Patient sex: M
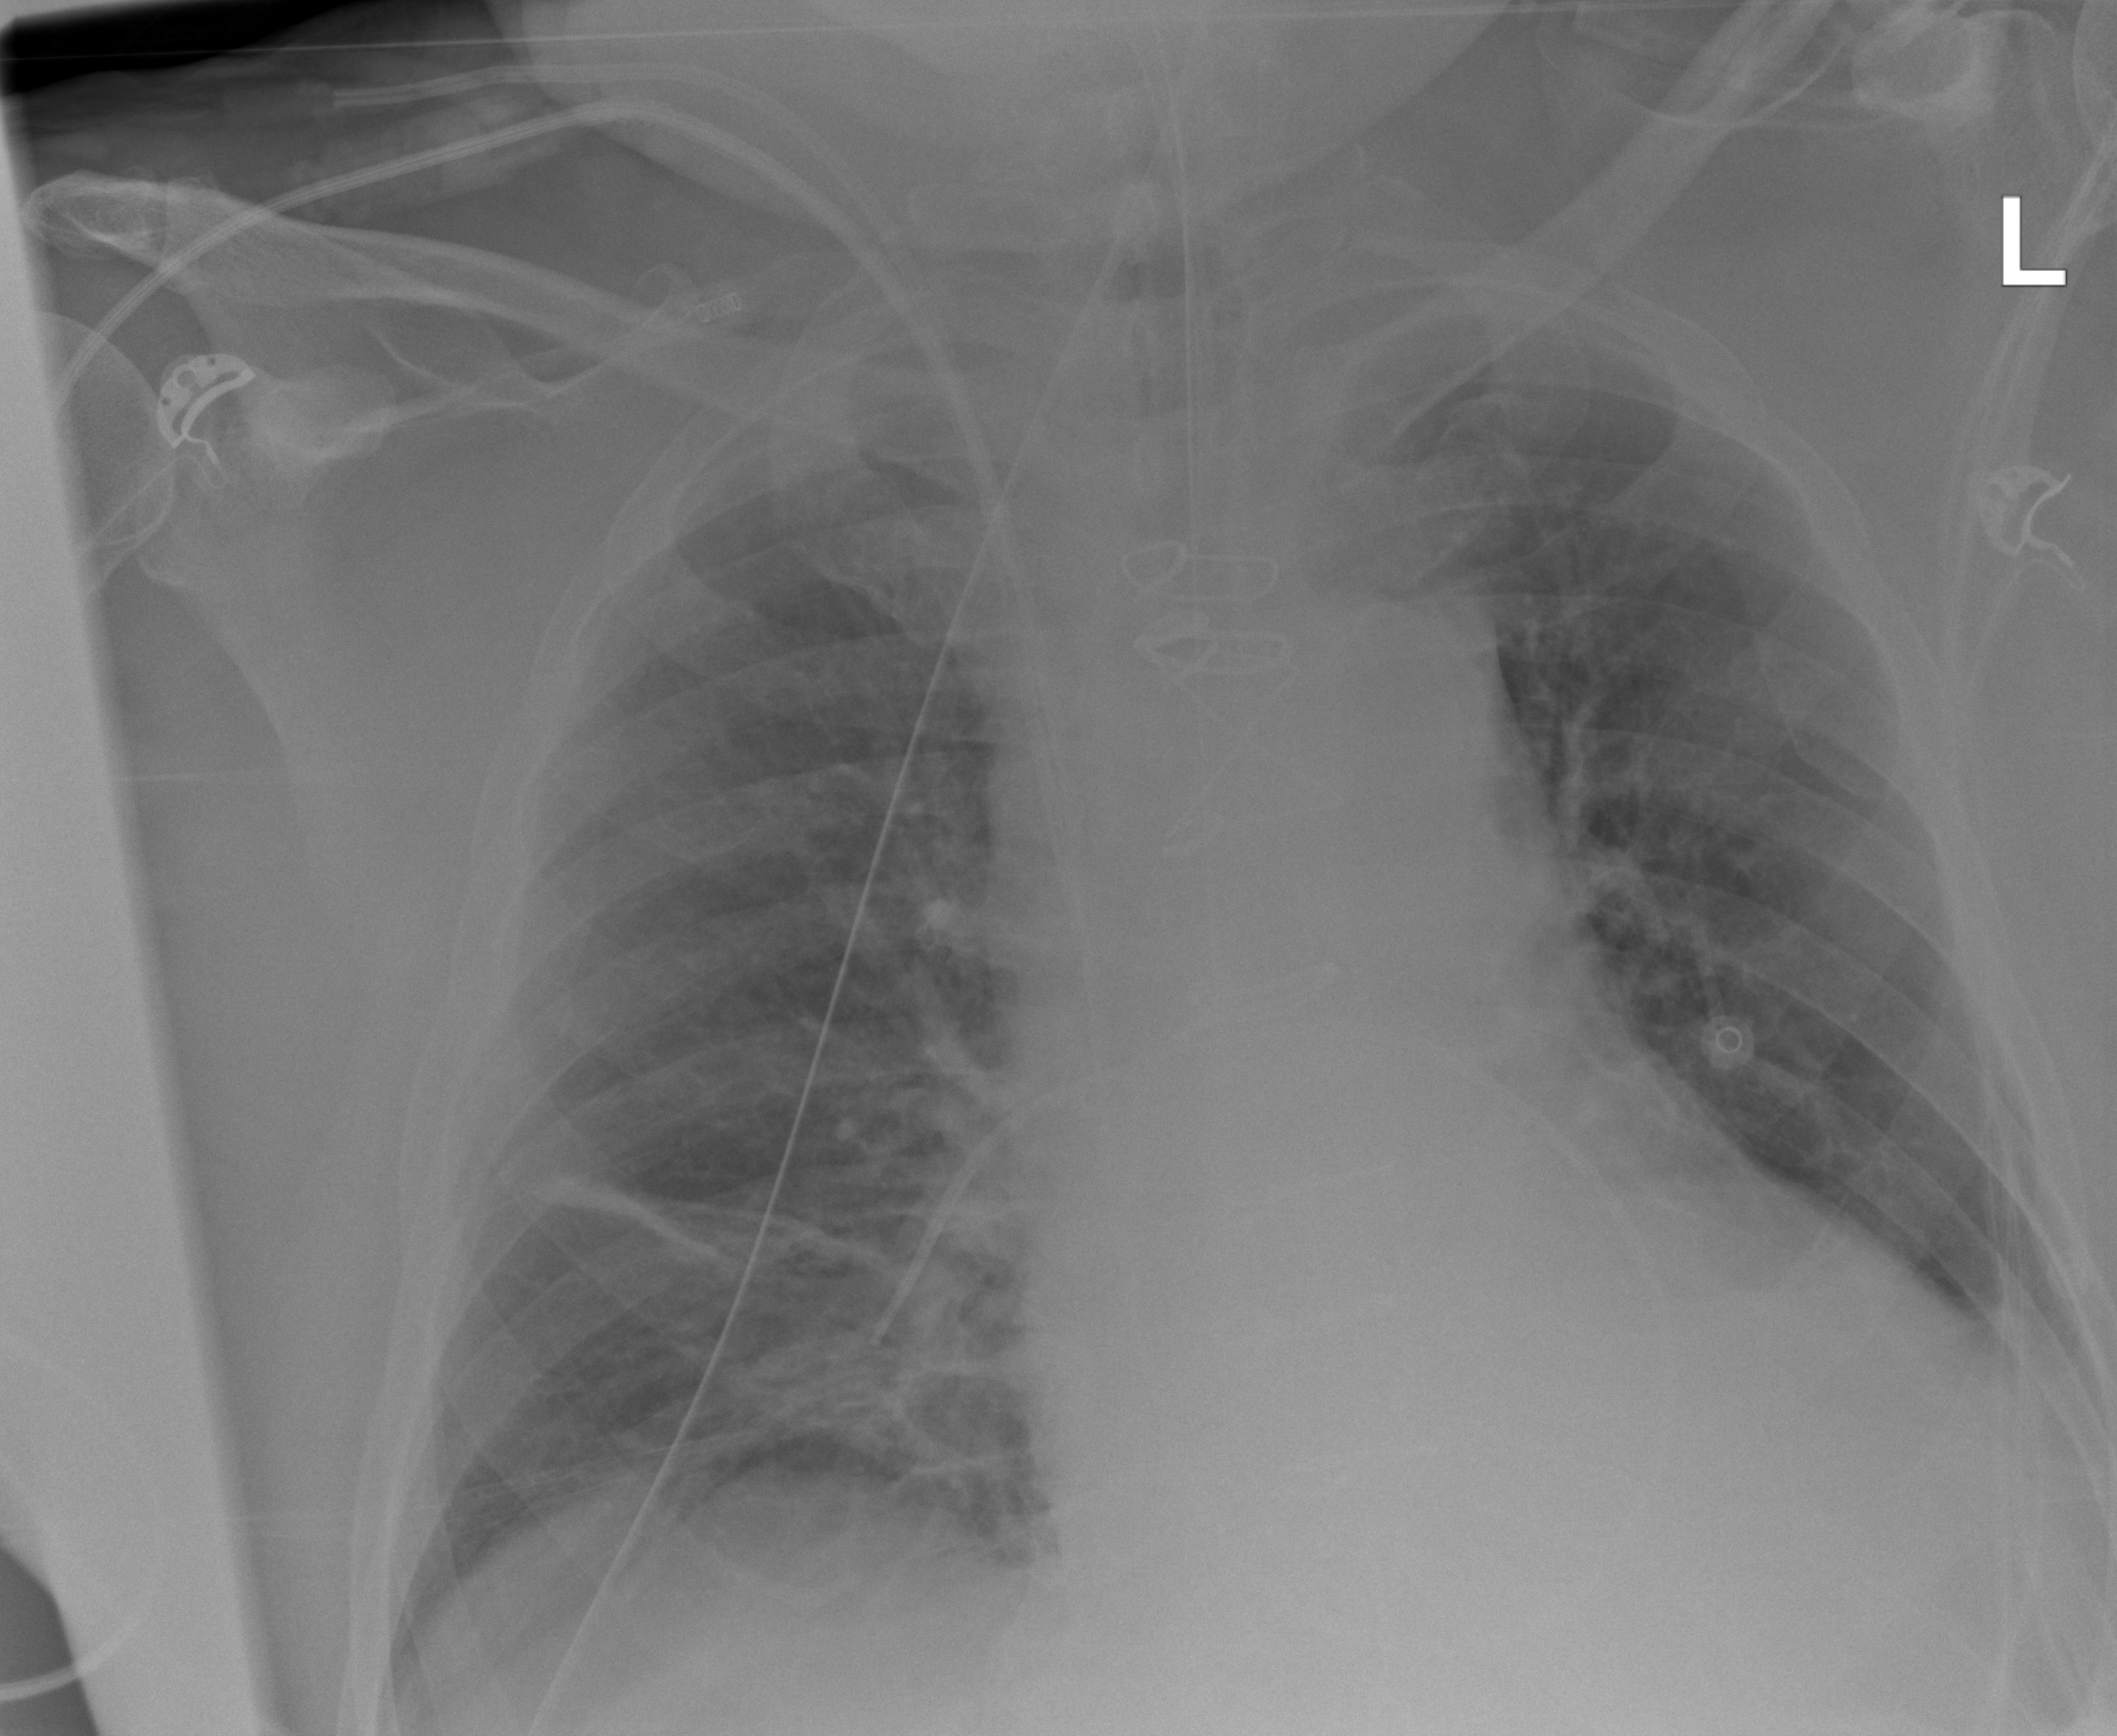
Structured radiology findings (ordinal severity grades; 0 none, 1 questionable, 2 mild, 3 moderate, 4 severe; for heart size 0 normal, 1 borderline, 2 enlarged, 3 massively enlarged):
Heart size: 2
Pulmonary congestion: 2
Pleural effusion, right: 0
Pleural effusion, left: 2
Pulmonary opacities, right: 0
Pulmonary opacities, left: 0
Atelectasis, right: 2
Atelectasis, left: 2